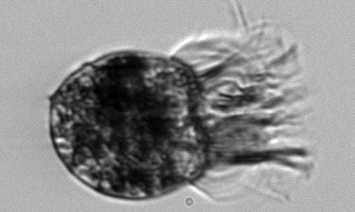
Label: Pelagostrobilidium